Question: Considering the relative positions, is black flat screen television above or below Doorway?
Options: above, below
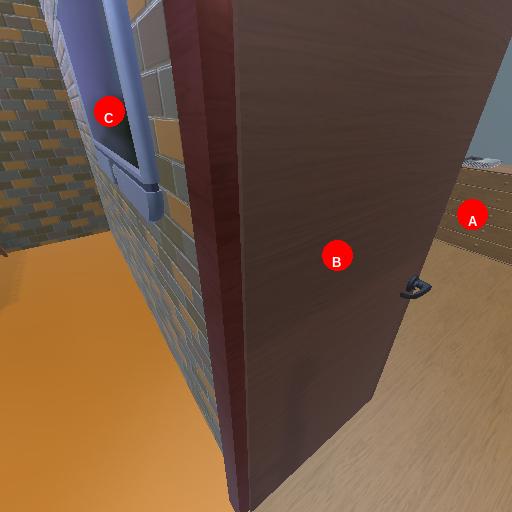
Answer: above